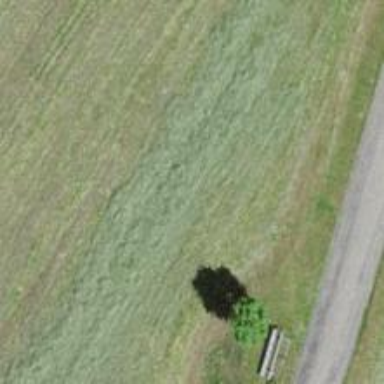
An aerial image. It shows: Bench.